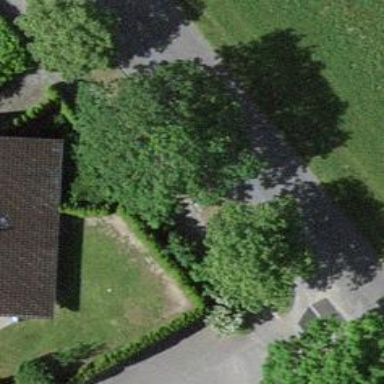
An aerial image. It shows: Garage building.